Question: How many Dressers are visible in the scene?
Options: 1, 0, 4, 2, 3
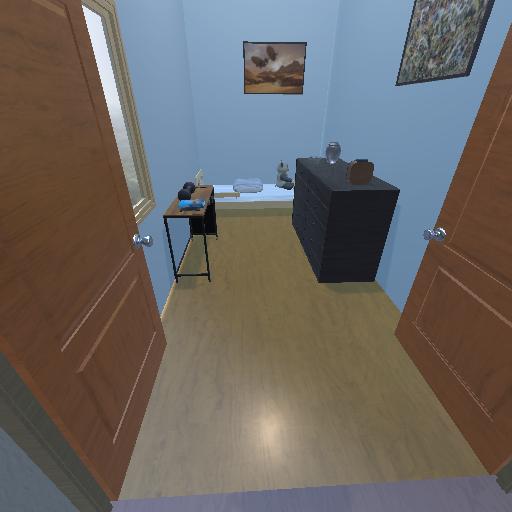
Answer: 1